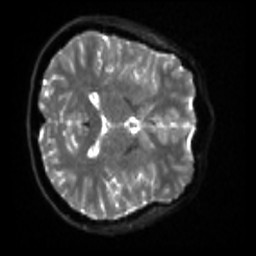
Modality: sbref
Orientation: axial
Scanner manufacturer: siemens
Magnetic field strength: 3 T
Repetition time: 4 s
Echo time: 0.0594 s